Question: I'm trying to implement Floyd Steinberg algorithm in Java, working with java.awt.image.BufferedImage.
I've used the algorithm described <URL>
with a custom palette, and I was expecting to get more or less the same image as in the wikipedia example (or as generated by Gimp for example), but I get a very different version.
You can see what I get

I'm obviously missing something (output image has color which doesn't belong to my palette), but I can't figure out what.
What I'm doing wrong ?
Here's the code :
'''
import javax.imageio.ImageIO;
import java.awt.*;
import java.awt.image.BufferedImage;
import java.awt.image.IndexColorModel;
import java.io.File;
import java.io.IOException;
public class FloydSteinbergTest {
private static final Color[] PALETTE = new Color[]{
new Color(221, 221, 221),
new Color(19, 125, 62),
new Color(179, 80, 188),
new Color(107, 138, 201),
new Color(177, 166, 39),
new Color(65, 174, 56),
new Color(208, 132, 153),
new Color(64, 64, 64),
new Color(154, 161, 161),
new Color(46, 110, 137),
new Color(126, 61, 181),
new Color(46, 56, 141),
new Color(79, 50, 31),
new Color(53, 70, 27),
new Color(150, 52, 48),
new Color(25, 22, 22)};
public static void main(String[] args) {
String lImgFile = "/tmp/test.jpg";
try {
// Load image
BufferedImage lImage = ImageIO.read(new File(lImgFile));
BufferedImage lOutImage = applyDitheredPalette(lImage, PALETTE);
ImageIO.write(lOutImage, "png", new File("/tmp/out.png"));
} catch (IOException lEx) {
System.out.println(lEx.getMessage());
}
}
/**
* @param pPalette Color palette to apply.
* @param pImage Image to apply palette on.
* @return {@link java.awt.image.BufferedImage} corresponding to pPalette applied on pImage using naive Floyd-Steinberg implementation
*/
public static BufferedImage applyDitheredPalette(BufferedImage pImage, Color[] pPalette) {
int lWidth = pImage.getWidth();
int lHeight = pImage.getHeight();
IndexColorModel lColorModel = paletteToColorModel(pPalette);
BufferedImage lImageOut = new BufferedImage(lWidth, lHeight, BufferedImage.TYPE_BYTE_INDEXED, lColorModel);
for (int y = (lHeight - 1); y >= 0; y--) {
for (int x = 0; x < lWidth; x++) {
// Get original pixel color channels
int lInitialPixelColor = pImage.getRGB(x, y);
// Finding nearest color in the palette
Color lNearestColor = getNearestColor(lInitialPixelColor, pPalette);
// Set quantized pixel
lImageOut.setRGB(x, y, lNearestColor.getRGB());
// Applying Floyd-Steinberg dithering
int quantizationError = lInitialPixelColor - lNearestColor.getRGB();
if ((x + 1) < lWidth) {
int lPixel = pImage.getRGB(x + 1, y);
lImageOut.setRGB(x + 1, y, lPixel + (quantizationError * (7 / 16)));
}
if ((x - 1) > 0 && (y + 1) < lHeight) {
int lPixel = pImage.getRGB(x - 1, y + 1);
lImageOut.setRGB(x - 1, y + 1, lPixel + (quantizationError * (3 / 16)));
}
if ((y + 1) < lHeight) {
int lPixel = pImage.getRGB(x, y + 1);
lImageOut.setRGB(x, y + 1, lPixel + (quantizationError * (5 / 16)));
}
if ((x + 1 < lWidth) && (y + 1 < lHeight)) {
int lPixel = pImage.getRGB(x + 1, y + 1);
lImageOut.setRGB(x + 1, y + 1, lPixel + (quantizationError * (1 / 16)));
}
// End of Floyd-Steinberg dithering
}
}
return lImageOut;
}
/**
* @param pPalette to load color model from
* @return {@link java.awt.image.IndexColorModel} Color model initialized using pPalette colors
*/
private static IndexColorModel paletteToColorModel(Color[] pPalette) {
int lSize = pPalette.length;
// Getting color component for each palette color
byte[] lReds = new byte[lSize];
byte[] lGreens = new byte[lSize];
byte[] lBlues = new byte[lSize];
for (int i = 0; i < lSize; i++) {
Color lColor = pPalette[i];
lReds[i] = (byte) lColor.getRed();
lGreens[i] = (byte) lColor.getGreen();
lBlues[i] = (byte) lColor.getBlue();
}
return new IndexColorModel(4, lSize, lReds, lGreens, lBlues);
}
/**
* @param pColor Color to approximate
* @param pPalette Color palette to use for quantization
* @return {@link java.awt.Color} nearest from pColor value took in pPalette
*/
private static Color getNearestColor(int pColor, Color[] pPalette) {
Color lNearestColor = null;
double lNearestDistance = Integer.MAX_VALUE;
double lTempDist;
for (Color lColor : pPalette) {
Color lRgb = new Color(pColor);
lTempDist = distance(lRgb.getRed(), lRgb.getGreen(), lRgb.getBlue(), lColor.getRed(), lColor.getGreen(), lColor.getBlue());
if (lTempDist < lNearestDistance) {
lNearestDistance = lTempDist;
lNearestColor = lColor;
}
}
return lNearestColor;
}
/**
* @return Distance between 2 pixels color channels.
*/
private static double distance(int pR1, int pG1, int pB1, int pR2, int pG2, int pB2) {
double lDist = Math.pow(pR1 - pR2, 2) + Math.pow(pG1 - pG2, 2) + Math.pow(pB1 - pB2, 2);
return Math.sqrt(lDist);
}}
'''
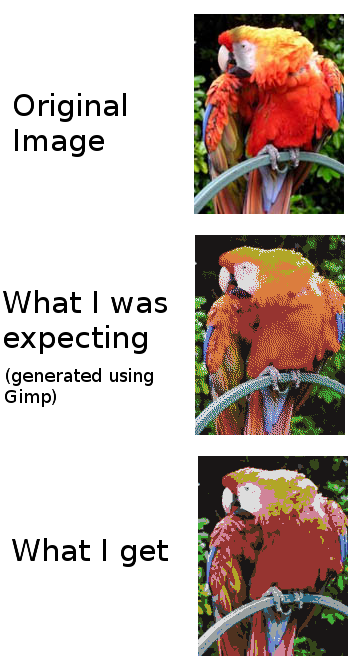
Answer: This site is for questions, not for debugging. But as an attempt to at least answer the "What I'm doing wrong?":
- '(7 / 16)''0''(7.0 / 16.0)'- '0x000000FF''0x0000FF00''lPixel + (quantizationError * (3.0 / 16.0)'- You're processing the image from the bottom to the top. Then distributing the error among the pixels (as it is described on the wikipedia site) does not longer make sense. Change your loops from '''
for (int y = (lHeight - 1); y >= 0; y--)
'''
to '''
for (int y = 0; y < lHeight; y++)
'''
- You can not store the quantization error directly in the pixels of 'BufferedImage', because the error may also be . The image can not handle this. (I also have doubts about your color model, but this is only a gut feeling)- The image that you described as the "expected result" contains colors that definitely are contained in your palette.- Finally: Have a look at <URL>